Question:
Can someone help me find the "saved filters" view that will enable to add and remove filters?
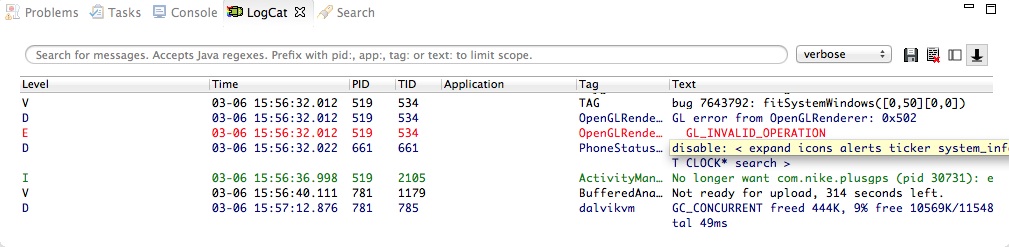
Answer: Click the button on the top right, to the left side of the down-pointing arrow.